Interaction volume radius: 5 \u00c5
Interaction volume height: 15 \u00c5
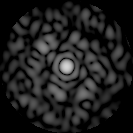
Disorder parameter: 0.7909